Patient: sex M, age 60
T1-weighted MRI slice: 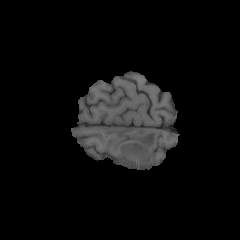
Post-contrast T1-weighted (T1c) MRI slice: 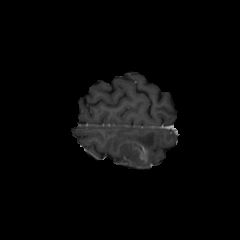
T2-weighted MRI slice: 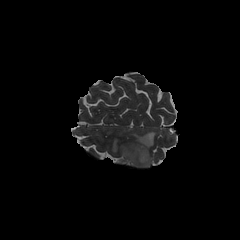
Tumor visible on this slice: yes
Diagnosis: Glioblastoma, IDH-wildtype
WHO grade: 4